Question: I am not sure if this can be done -- it looks like it should be a straightforward thing but I keep getting "the entity Sale is not key value coding-compliant for the key "@sum"."
I using "@unionsOfSets.departments.@sale.amount" for the Table column value binding.
I am doing it right, or what is the right way to do this?

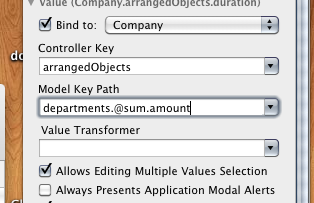
Answer: First, take an other look at the KVC Programming Guide's <URL>. KVC's set and array operators are powerful, but it's easy to get them wrong, even after you've grokked the system. And it's nearly impossible to get them right until you do.
That said, I think you mean you used '"@unionOfSets.departments.@sum.amount"' since you say the error involves '@sum', and '@sale' isn't a legal KVC operator. Assuming that's right, and that you have a model like foo->*departments->*sales.amount, you probably want something like
'''
"@sum.departments.@sum.sales.amount"
'''
to get the total sales for all departments.